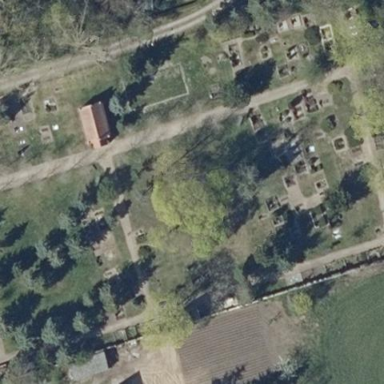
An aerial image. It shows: Cemetery with fence around it.